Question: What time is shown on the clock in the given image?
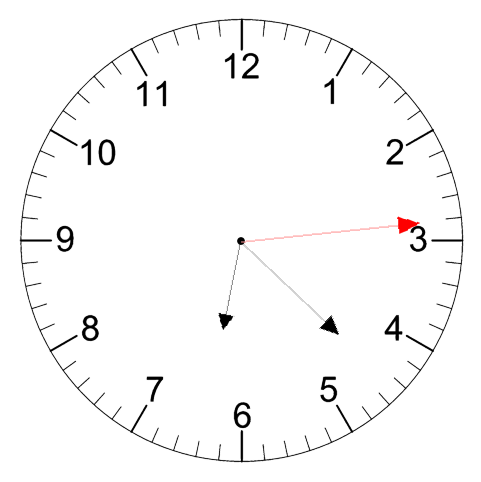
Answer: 06:22:14